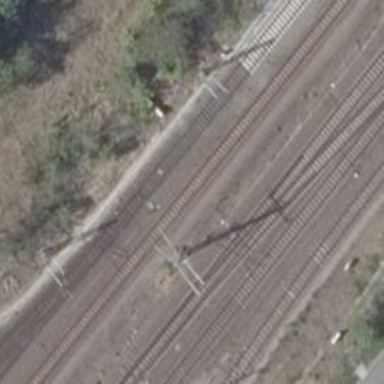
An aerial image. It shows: Railway track with contact lines for electrification.